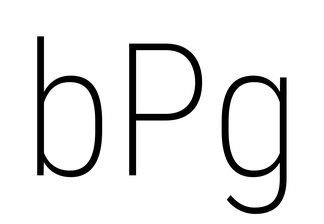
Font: Roboto_Condensed_ExtraLight